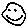
Label: smiley face